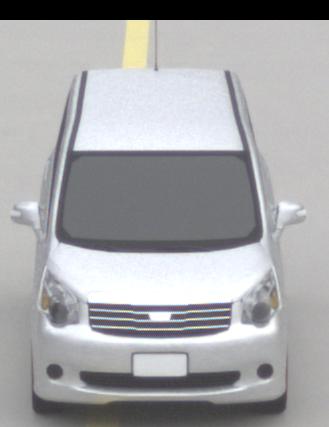
Make: Toyota
Model: Noah
Detailed model: Voxy R70G
Model produced from: 2007
Model produced until: 2013
Doors: 5
Color: white
Road condition: dry road
Daytime: morning or afternoon
Contrast: low contrast